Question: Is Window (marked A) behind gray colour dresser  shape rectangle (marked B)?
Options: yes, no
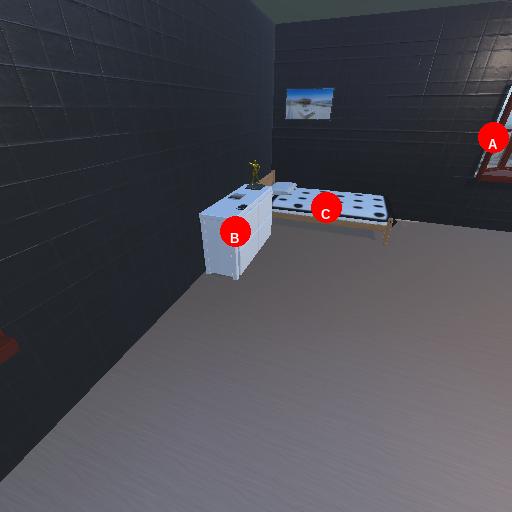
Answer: yes